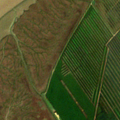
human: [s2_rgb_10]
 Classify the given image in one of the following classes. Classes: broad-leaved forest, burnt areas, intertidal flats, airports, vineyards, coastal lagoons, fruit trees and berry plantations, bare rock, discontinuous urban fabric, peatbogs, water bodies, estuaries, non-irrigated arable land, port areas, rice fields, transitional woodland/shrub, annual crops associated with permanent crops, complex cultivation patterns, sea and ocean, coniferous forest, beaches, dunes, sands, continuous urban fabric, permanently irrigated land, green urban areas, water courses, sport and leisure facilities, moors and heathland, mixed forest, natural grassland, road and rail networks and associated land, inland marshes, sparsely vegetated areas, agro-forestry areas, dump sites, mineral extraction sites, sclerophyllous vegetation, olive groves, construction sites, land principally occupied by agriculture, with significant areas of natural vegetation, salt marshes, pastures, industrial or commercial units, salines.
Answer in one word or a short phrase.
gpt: pastures, salt marshes, salines, estuaries